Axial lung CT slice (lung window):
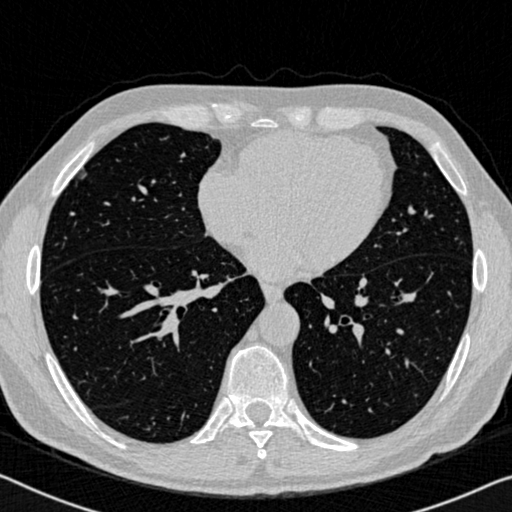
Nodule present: yes
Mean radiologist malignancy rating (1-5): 2.75